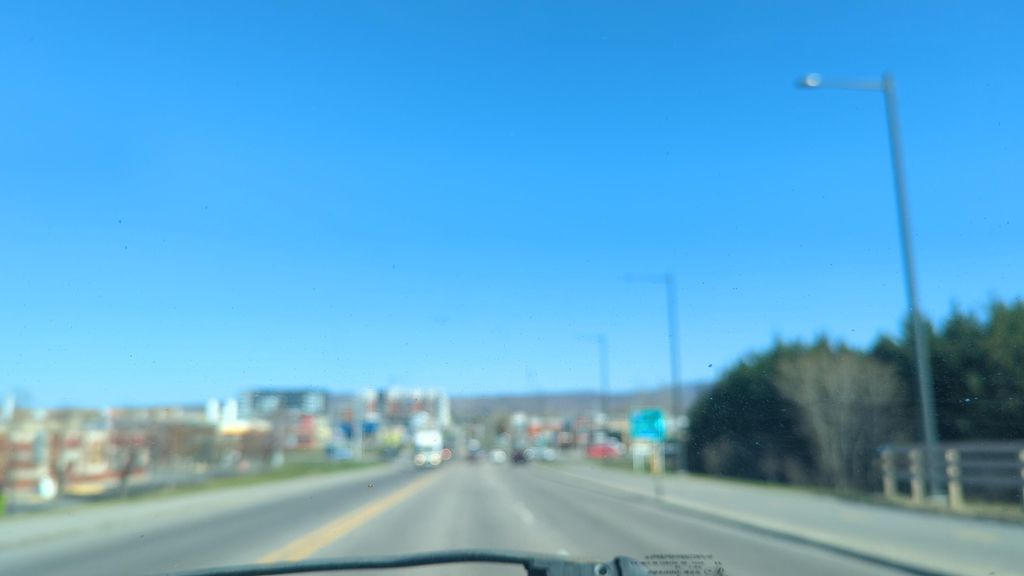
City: quebec_city